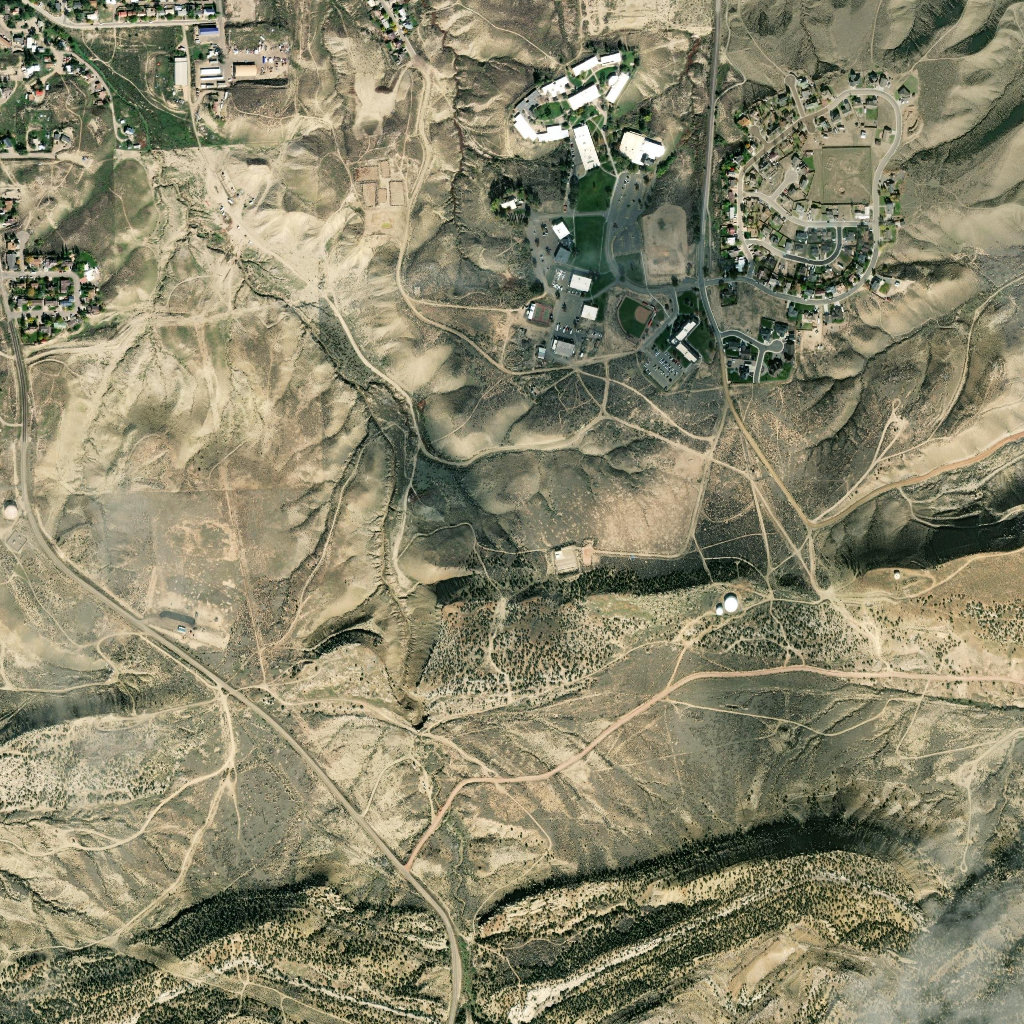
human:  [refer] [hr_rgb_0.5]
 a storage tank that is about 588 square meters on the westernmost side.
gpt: <box>[[0, 48, 2, 50, 0]]</box>

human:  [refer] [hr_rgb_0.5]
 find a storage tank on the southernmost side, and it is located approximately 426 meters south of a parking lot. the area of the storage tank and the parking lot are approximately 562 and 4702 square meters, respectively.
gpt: <box>[[70, 58, 72, 59, 0]]</box>